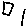
Label: square